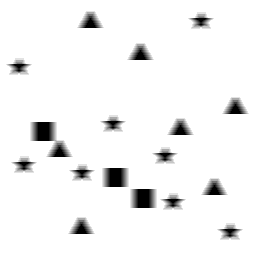
Squares: 3
Triangles: 7
Stars: 8
Total shapes: 18